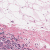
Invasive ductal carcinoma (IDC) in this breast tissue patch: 1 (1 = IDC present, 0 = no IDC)